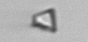
Label: detritus_transparent